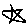
Label: star